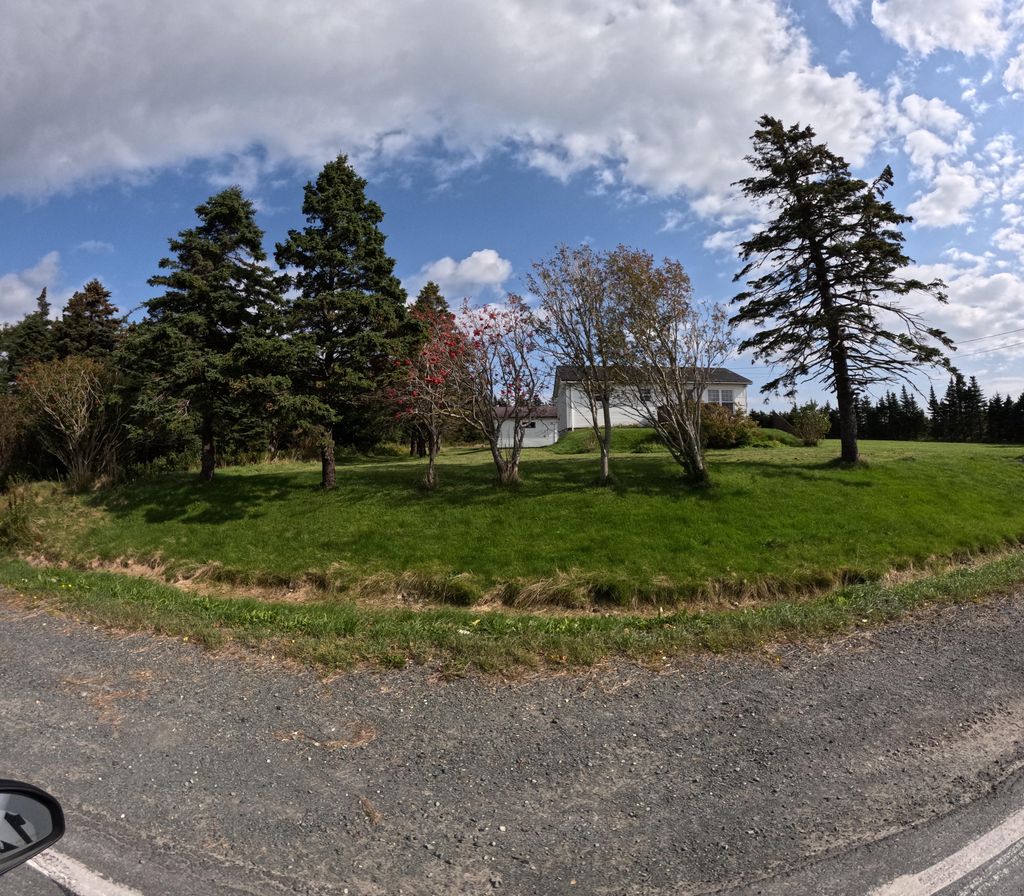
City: st_johns